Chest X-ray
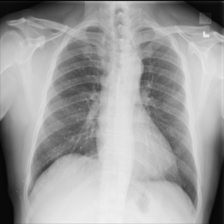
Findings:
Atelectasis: negative
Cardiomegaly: negative
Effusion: negative
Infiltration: negative
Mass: negative
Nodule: negative
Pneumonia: negative
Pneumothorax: negative
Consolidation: negative
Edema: negative
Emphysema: negative
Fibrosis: negative
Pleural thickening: negative
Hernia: negative